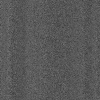
Atmospheric dust classification: dusty